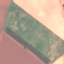
Label: AnnualCrop